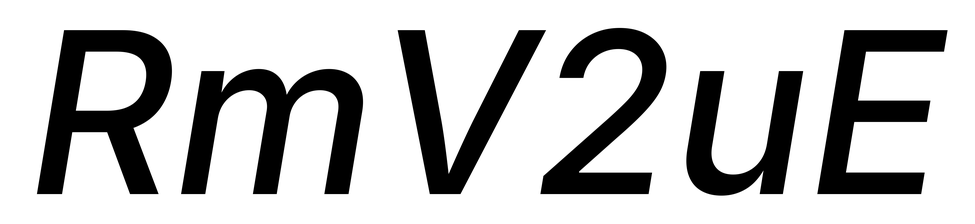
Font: Inter-Italic_Medium_Italic